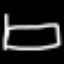
Label: bed